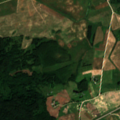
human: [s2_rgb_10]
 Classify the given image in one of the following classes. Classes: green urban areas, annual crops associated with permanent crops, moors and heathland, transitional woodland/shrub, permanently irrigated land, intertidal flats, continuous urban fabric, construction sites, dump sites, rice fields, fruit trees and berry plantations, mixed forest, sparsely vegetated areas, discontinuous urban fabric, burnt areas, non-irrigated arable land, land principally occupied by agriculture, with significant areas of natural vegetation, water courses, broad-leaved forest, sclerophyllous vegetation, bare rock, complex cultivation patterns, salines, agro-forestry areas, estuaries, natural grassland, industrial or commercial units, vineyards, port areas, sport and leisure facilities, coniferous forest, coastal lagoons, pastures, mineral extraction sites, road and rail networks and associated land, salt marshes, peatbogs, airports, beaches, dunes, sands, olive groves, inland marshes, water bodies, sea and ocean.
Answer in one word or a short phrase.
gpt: non-irrigated arable land, complex cultivation patterns, land principally occupied by agriculture, with significant areas of natural vegetation, broad-leaved forest, mixed forest, transitional woodland/shrub